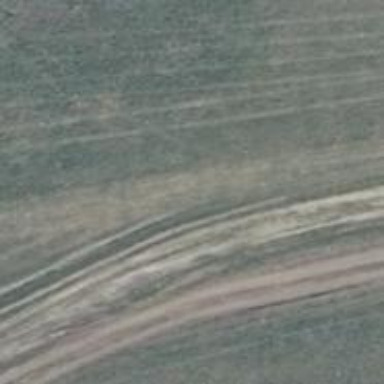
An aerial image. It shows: Track with grass surface categorized as grade4 tracktype.